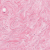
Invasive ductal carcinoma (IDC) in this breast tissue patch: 0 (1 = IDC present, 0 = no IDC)